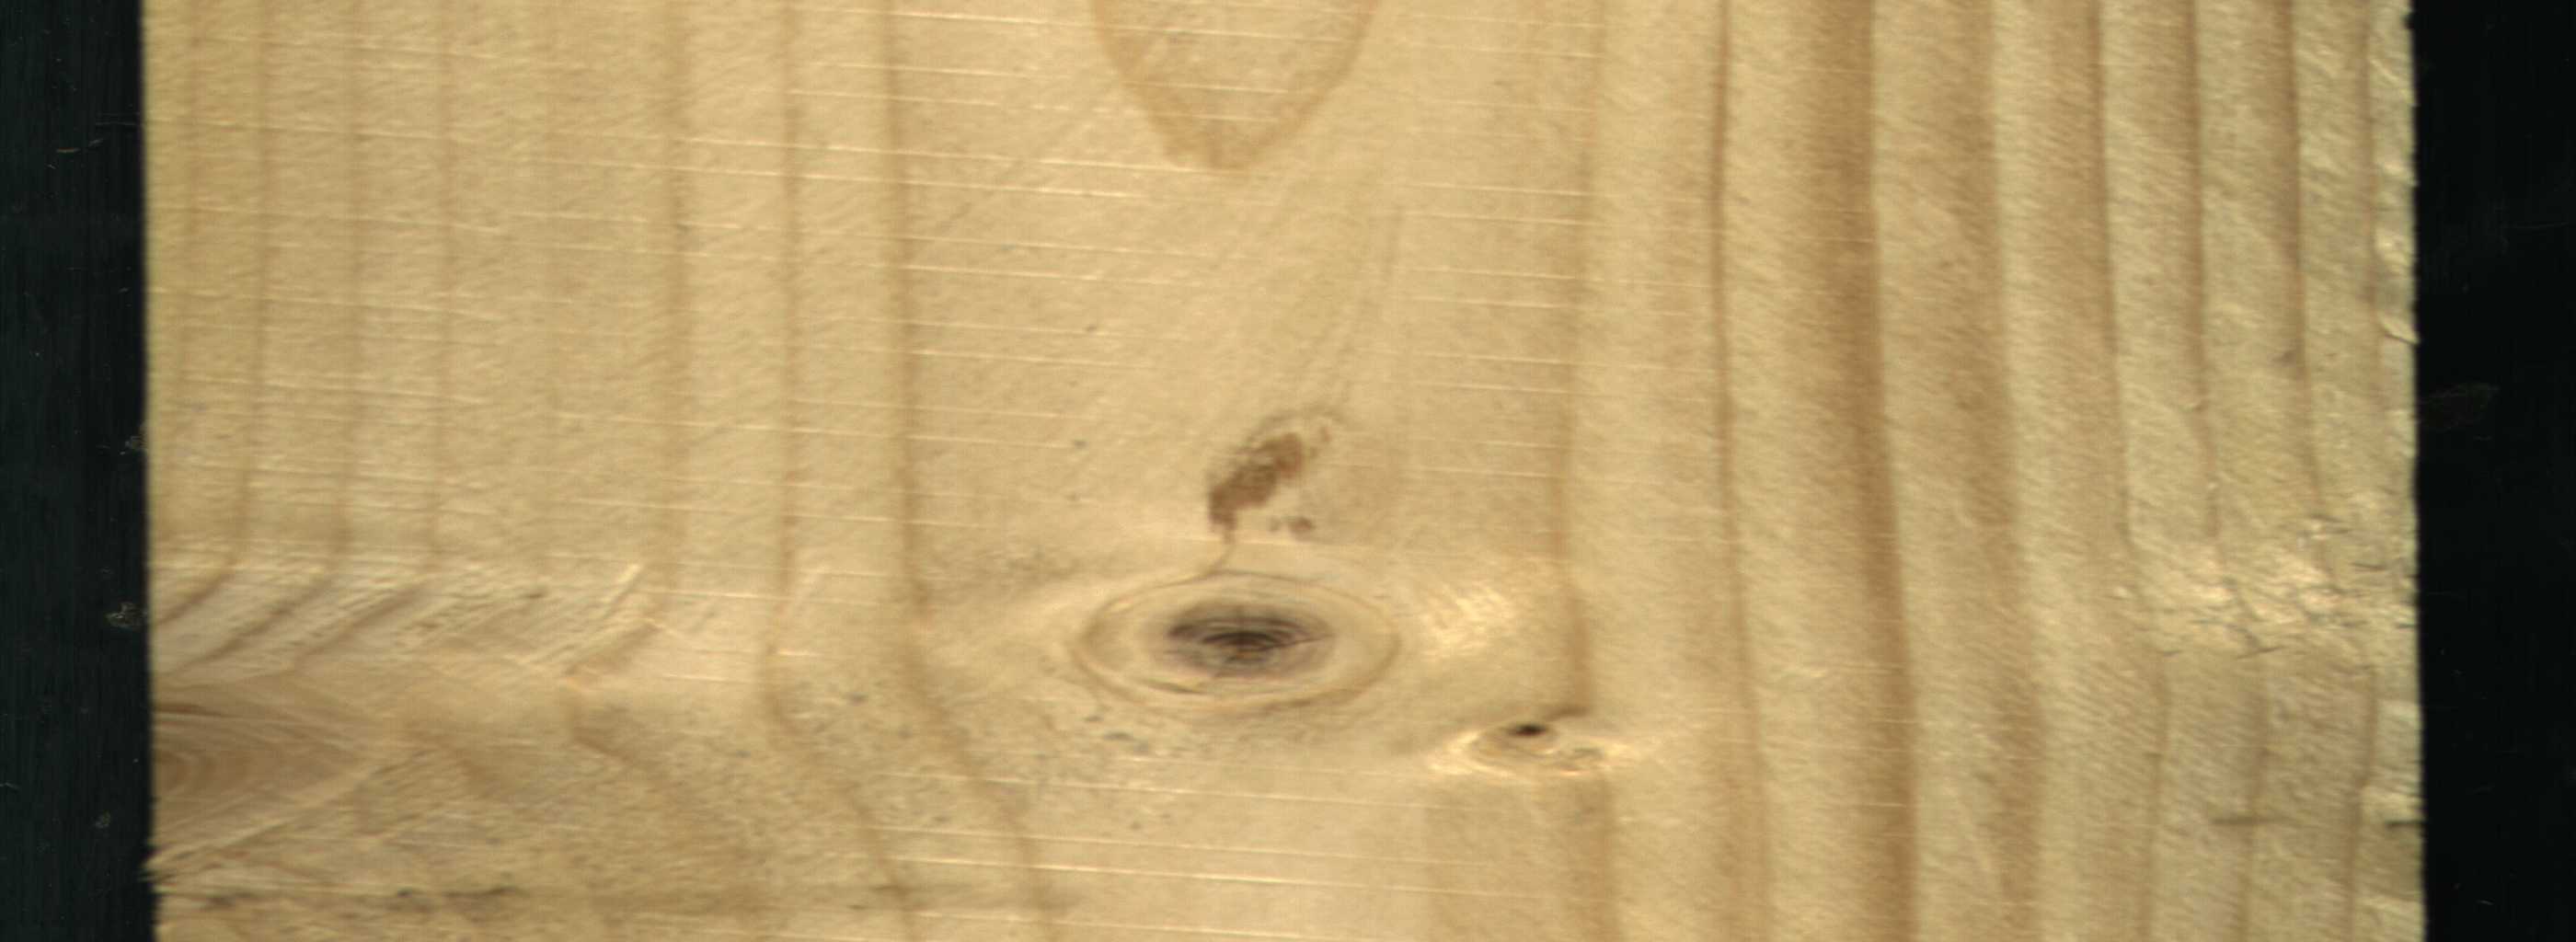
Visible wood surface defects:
resin
knot_with_crack
knot_with_crack
knot_with_crack
Live_Knot
Live_Knot
Live_Knot